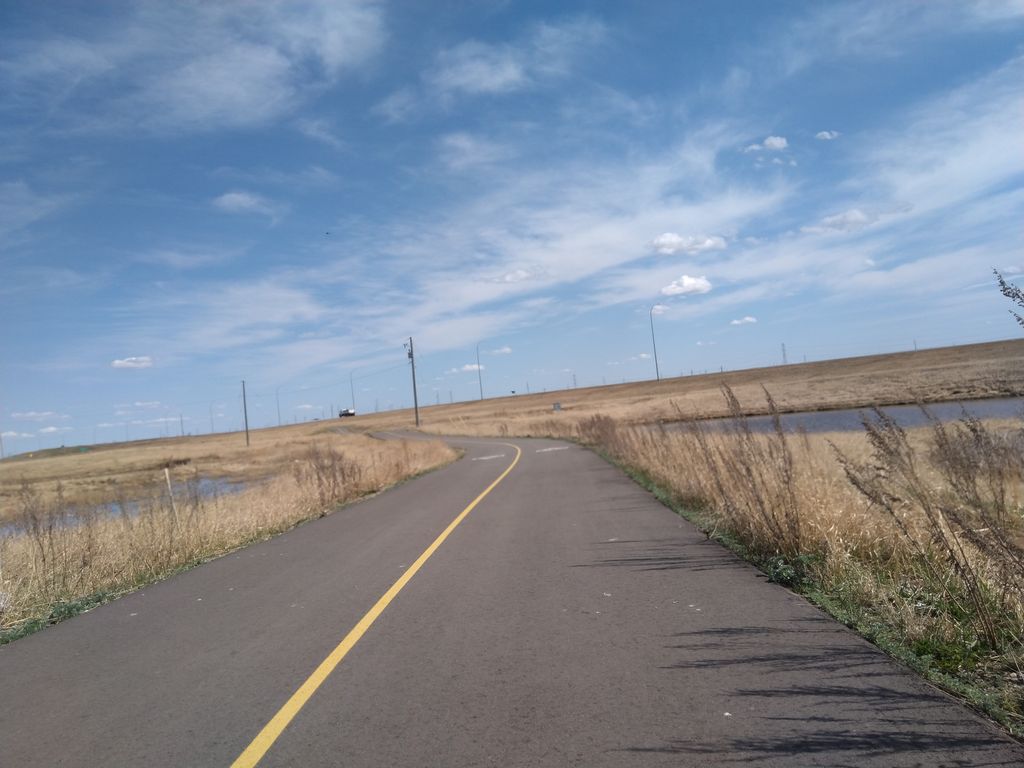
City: calgary